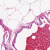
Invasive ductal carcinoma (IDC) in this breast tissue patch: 0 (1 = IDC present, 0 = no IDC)